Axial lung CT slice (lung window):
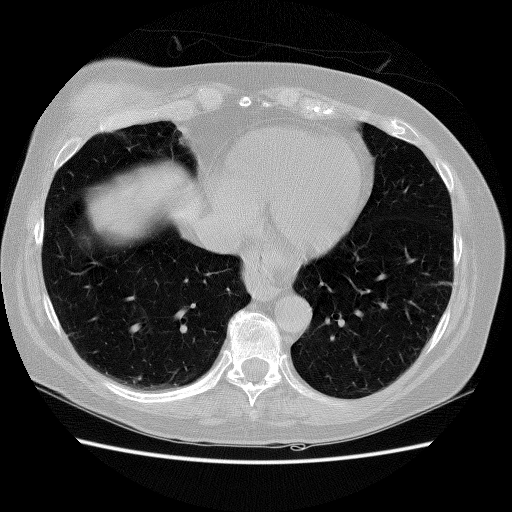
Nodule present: no